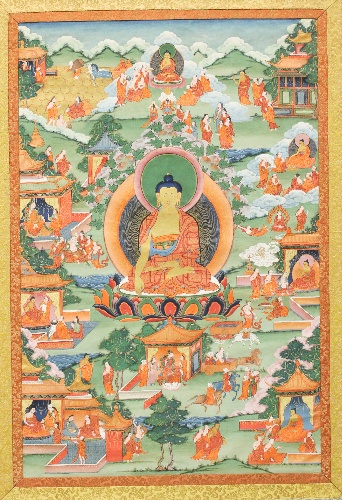
Date: 19th century
Object type: Tangka
Classification: Paintings
Medium: Distemper on cloth
Culture: Tibet
Dimensions: 43 7/8 x 32 1/4in. (111.4 x 81.9cm)
Framed: 47 1/8 × 35 3/4 in. (119.7 × 90.8 cm)
Department: Asian Art
Credit line: Purchase, Mrs. W. Murray Crane Gift Fund, 1971
Accession year: 1971
Repository: Metropolitan Museum of Art, New York, NY